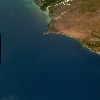
Label: water